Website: macys
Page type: account-dashboard
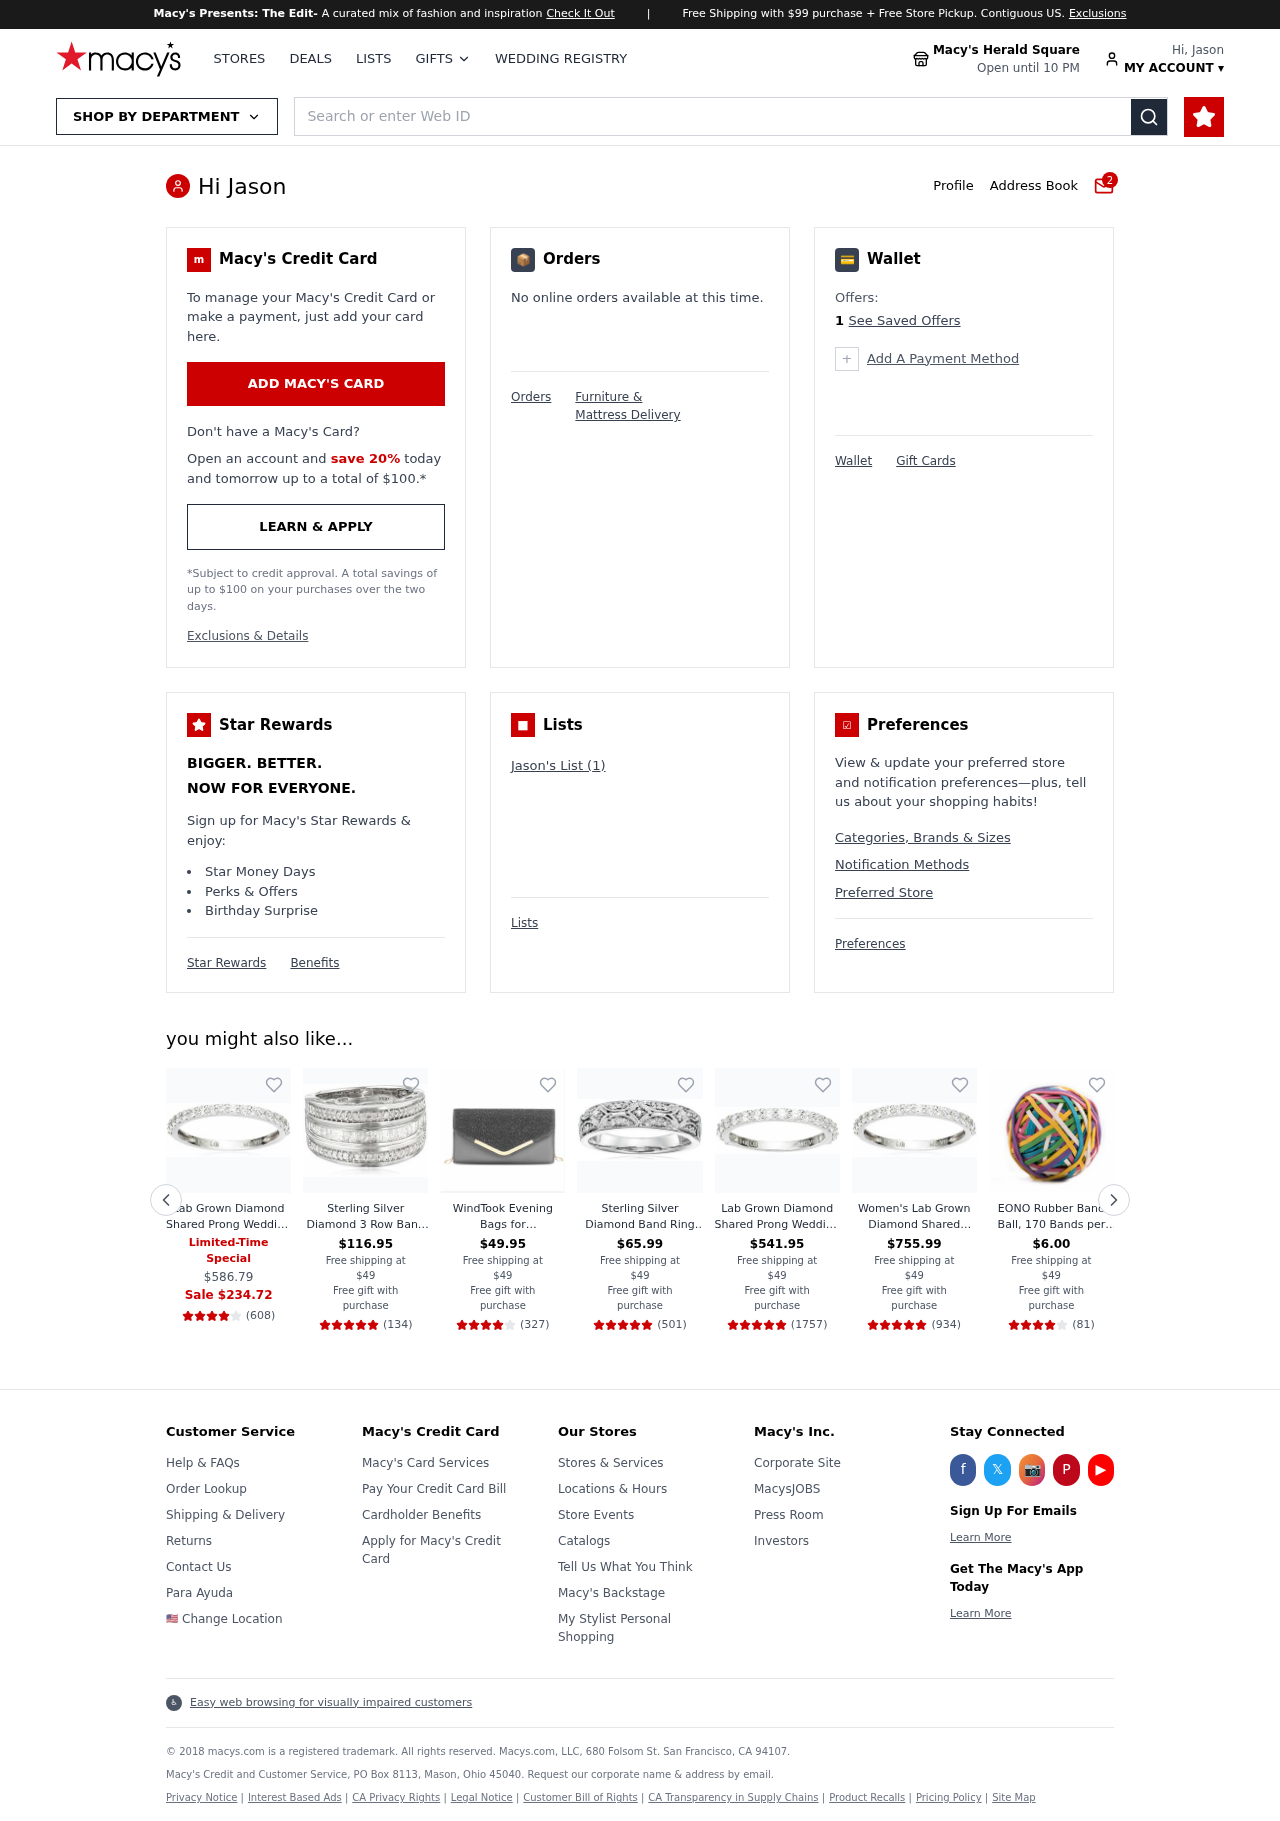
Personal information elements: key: PII_FIRSTNAME
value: Jason
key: PII_LOCATION1_NAME
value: Macy's Herald Square
Product elements: key: PRODUCT1_NAME
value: Lab Grown Diamond Shared Prong Wedding Band in 14k White Gold (1/4 CT.TW., I-J Color, SI1-SI2 Clarit
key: PRODUCT1_NUM_RATINGS
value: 608
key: PRODUCT1_PRICE
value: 586.79
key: PRODUCT1_RATING
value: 4.1
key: PRODUCT2_NAME
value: Sterling Silver Diamond 3 Row Band Ring (1/2 cttw), Size 7
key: PRODUCT2_NUM_RATINGS
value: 134
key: PRODUCT2_PRICE
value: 116.95
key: PRODUCT2_RATING
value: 4.6
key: PRODUCT3_NAME
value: WindTook Evening Bags for Women,Envolope Evening Purses and Handbags,Clutch Crossbody bags,Classic W
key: PRODUCT3_NUM_RATINGS
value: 327
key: PRODUCT3_PRICE
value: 49.95
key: PRODUCT3_RATING
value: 4.3
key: PRODUCT4_NAME
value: Sterling Silver Diamond Band Ring (1/20 cttw, I-J Color, I2-I3 Clarity)
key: PRODUCT4_NUM_RATINGS
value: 501
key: PRODUCT4_PRICE
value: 65.99
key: PRODUCT4_RATING
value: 4.5
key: PRODUCT5_NAME
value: Lab Grown Diamond Shared Prong Wedding Band in 14k White Gold (1/2 CT.TW., I-J Color, SI1-SI2 Clarit
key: PRODUCT5_NUM_RATINGS
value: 1757
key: PRODUCT5_PRICE
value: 541.95
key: PRODUCT5_RATING
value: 4.6
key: PRODUCT6_NAME
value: Women's Lab Grown Diamond Shared Prong Wedding Band in 14k White Gold (1/4 cttw, I-J Color, SI1-SI2
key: PRODUCT6_NUM_RATINGS
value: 934
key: PRODUCT6_PRICE
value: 755.99
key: PRODUCT6_RATING
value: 5
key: PRODUCT7_NAME
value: EONO Rubber Band Ball, 170 Bands per Ball, Document Organizing,Assorted Colors
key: PRODUCT7_NUM_RATINGS
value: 81
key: PRODUCT7_PRICE
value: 6
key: PRODUCT7_RATING
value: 4.1
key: PRODUCT1_SALE_PRICE
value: Sale $234.72
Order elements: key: ORDER_FREE_SHIPPING_MIN
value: $99
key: ORDER_STORE_HOURS
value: Open until 10 PM
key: ORDER_NUM_MESSAGES
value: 2
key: ORDER_DISCOUNT_PERCENT
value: save 20%
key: ORDER_MAX_SAVINGS
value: $100
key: ORDER_MAX_SAVINGS2
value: $100
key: ORDER_NUM_OFFERS
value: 1
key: ORDER_NUM_LIST_ITEMS
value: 1
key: ORDER_FREE_SHIPPING_THRESHOLD
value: $49
Search elements: key: HEADER_SEARCH
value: Search or enter Web ID